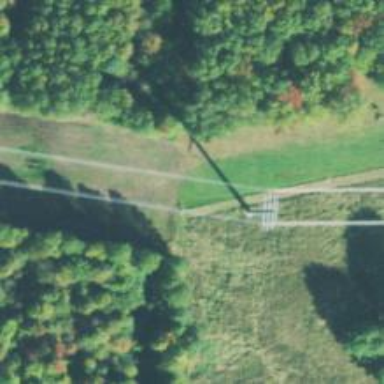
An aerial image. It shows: Power tower.